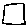
Label: square